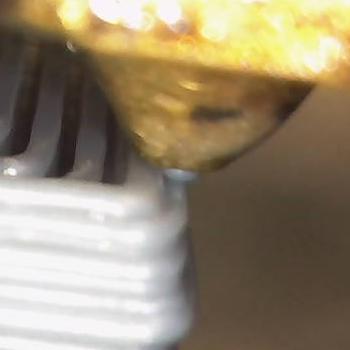
Flow rate: 144%